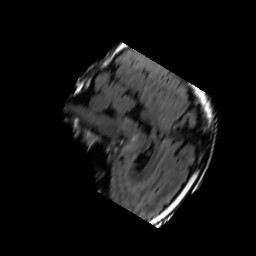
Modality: FLAIR
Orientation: sagittal
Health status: ill
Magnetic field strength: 3 T